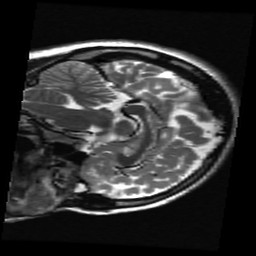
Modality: T2w
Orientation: sagittal
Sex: female
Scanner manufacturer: ge
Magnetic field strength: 3 T
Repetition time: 5 s
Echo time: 0.1017 s